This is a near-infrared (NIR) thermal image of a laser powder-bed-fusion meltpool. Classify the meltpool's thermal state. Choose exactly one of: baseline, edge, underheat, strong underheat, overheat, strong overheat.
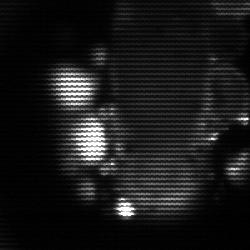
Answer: strong underheat